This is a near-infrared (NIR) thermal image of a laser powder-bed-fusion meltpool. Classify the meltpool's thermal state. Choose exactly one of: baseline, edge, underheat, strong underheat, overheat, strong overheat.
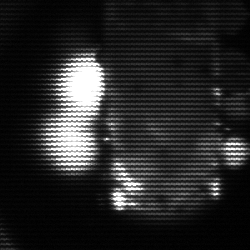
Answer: strong underheat